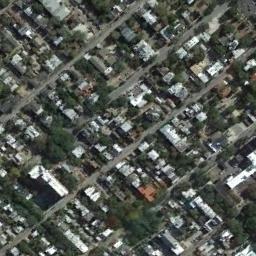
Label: dense_residential